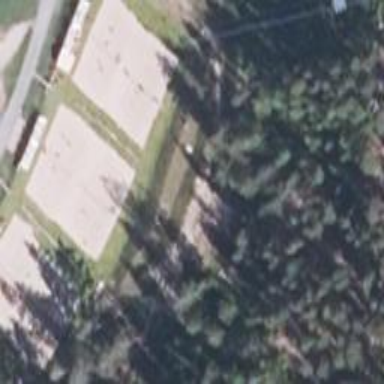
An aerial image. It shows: Sandy pitch designated for beach volleyball.